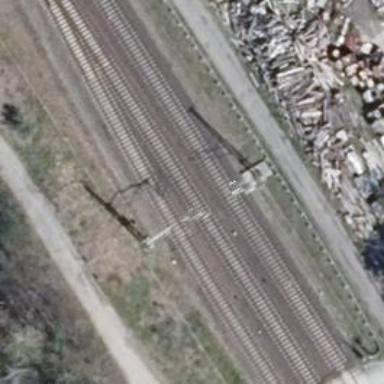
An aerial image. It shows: Railway signal.